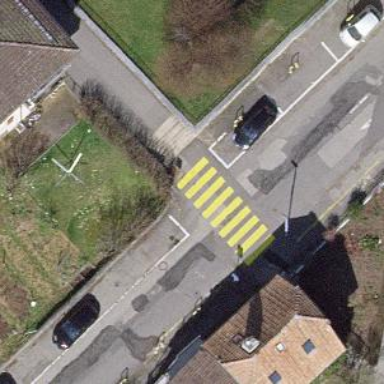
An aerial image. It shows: Set of steps on the road.